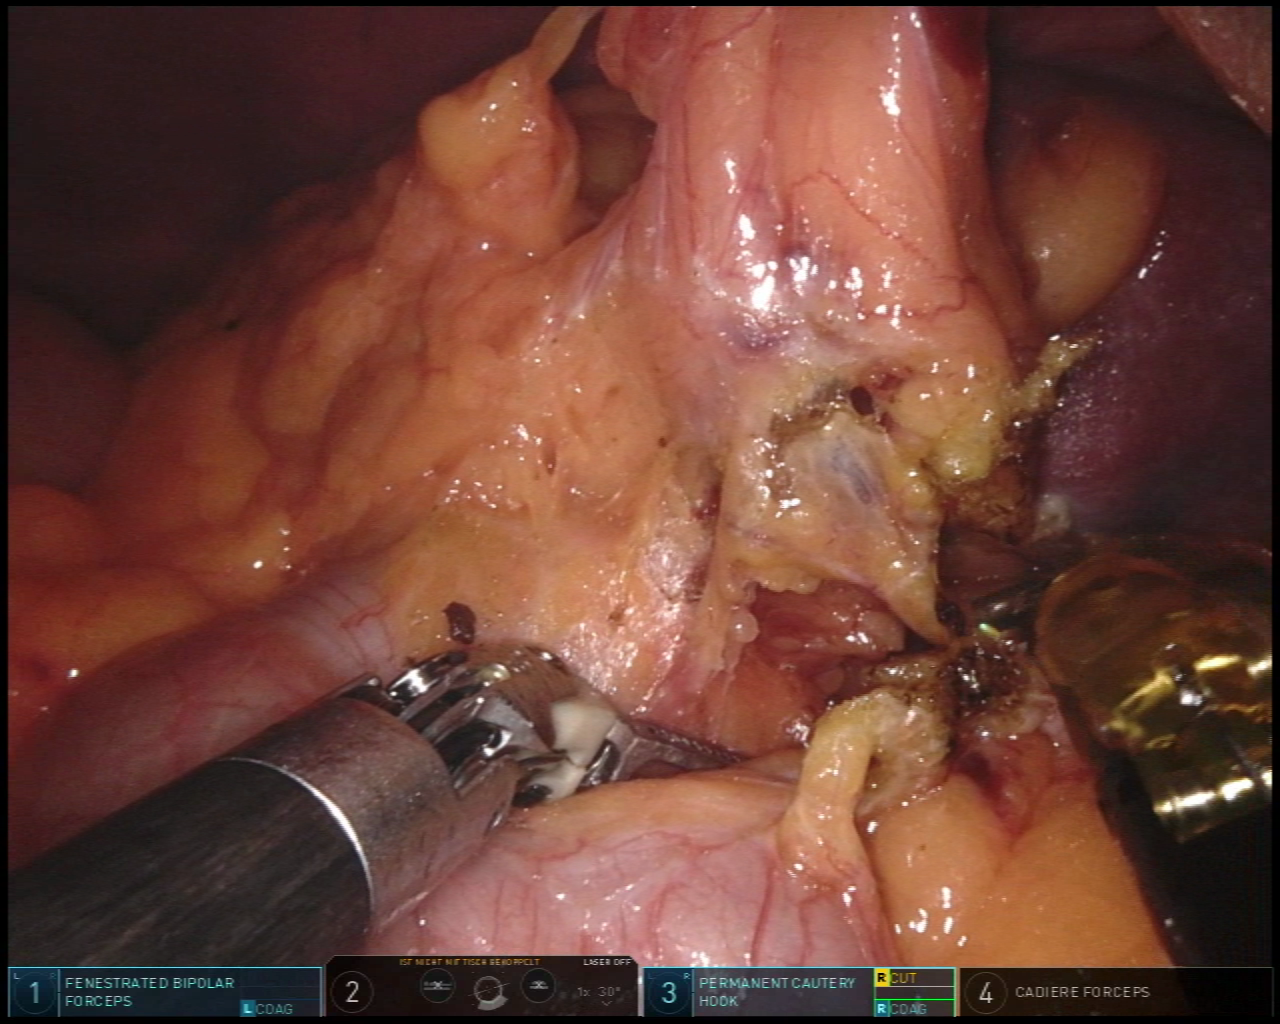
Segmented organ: spleen
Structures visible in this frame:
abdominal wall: yes
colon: yes
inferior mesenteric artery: no
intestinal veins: no
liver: no
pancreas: no
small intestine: no
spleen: yes
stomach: no
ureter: no
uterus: no
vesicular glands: no